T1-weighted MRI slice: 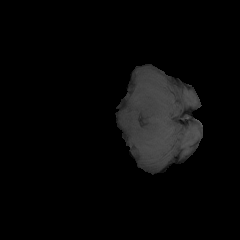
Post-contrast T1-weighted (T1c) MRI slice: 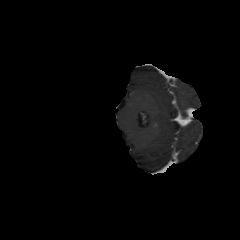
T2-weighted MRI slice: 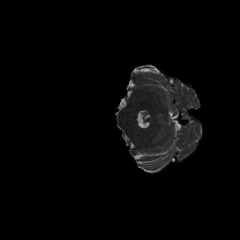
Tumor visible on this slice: no